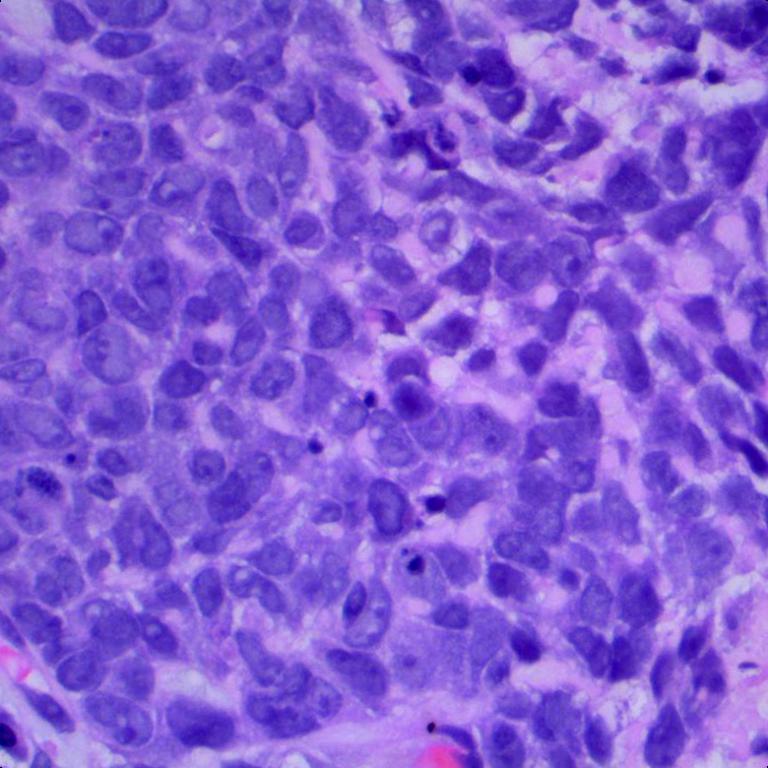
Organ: lung
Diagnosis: squamous carcinomas